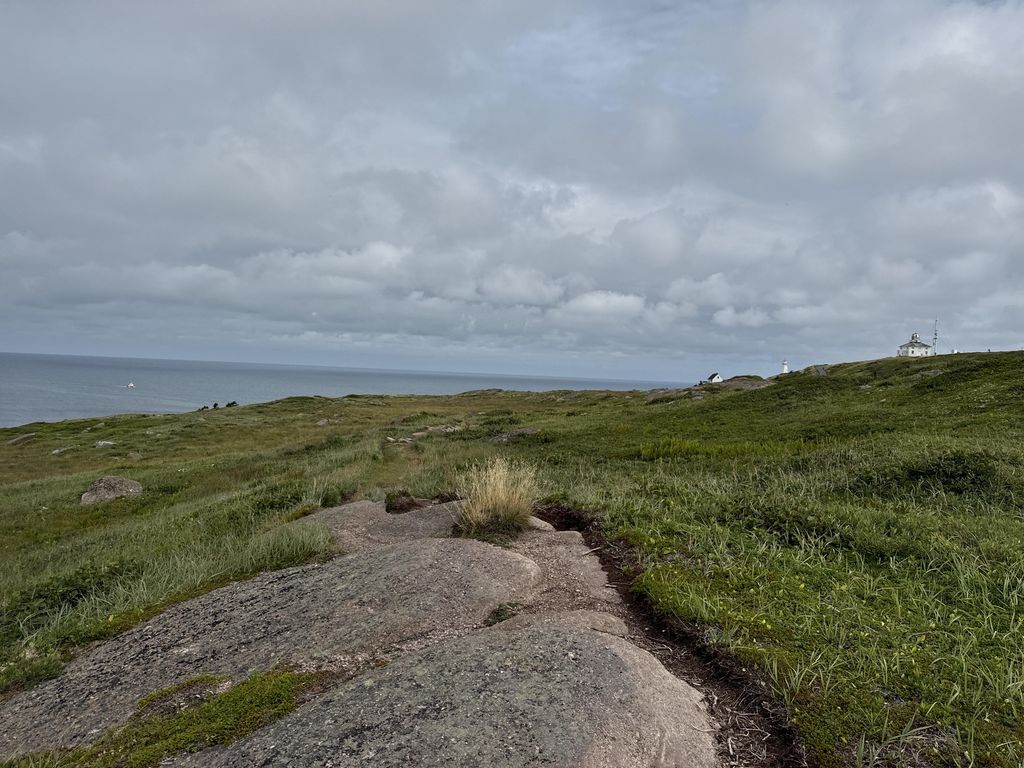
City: st_johns